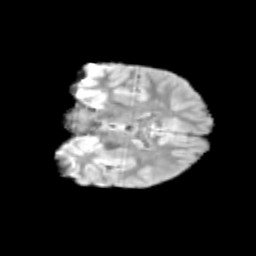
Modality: T2w
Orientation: coronal
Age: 11
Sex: male
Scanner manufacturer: siemens
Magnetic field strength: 3 T
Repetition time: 3.8 s
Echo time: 0.07 s